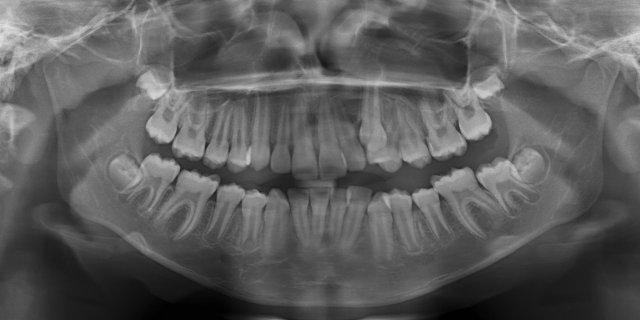
adult